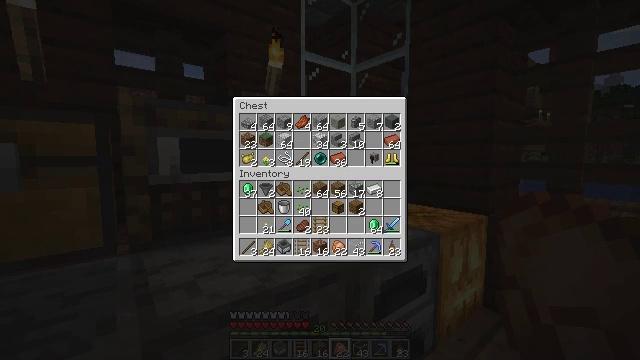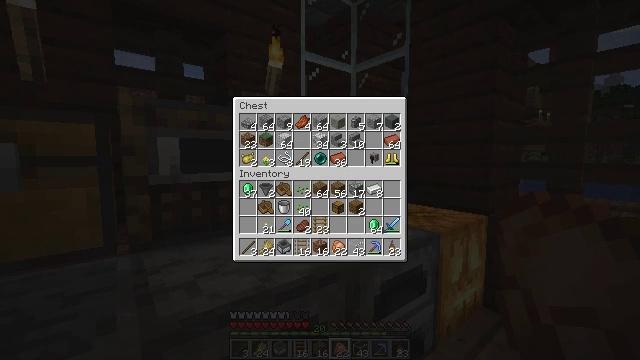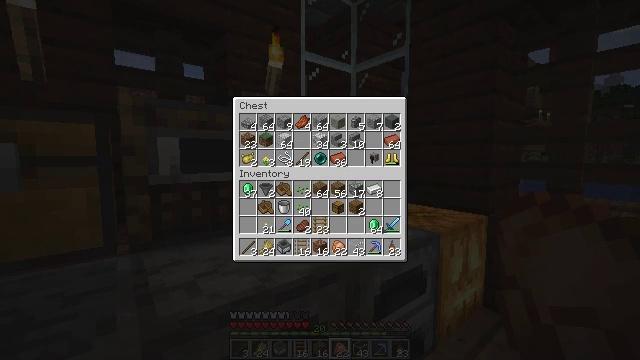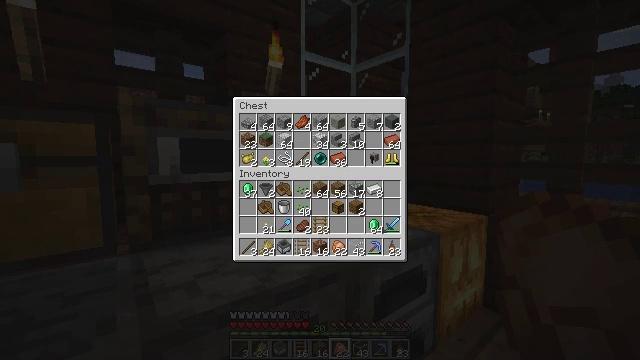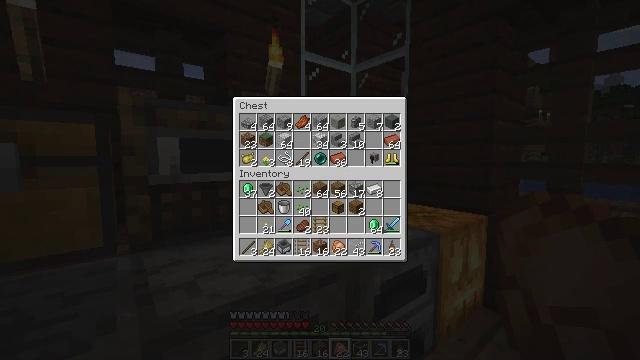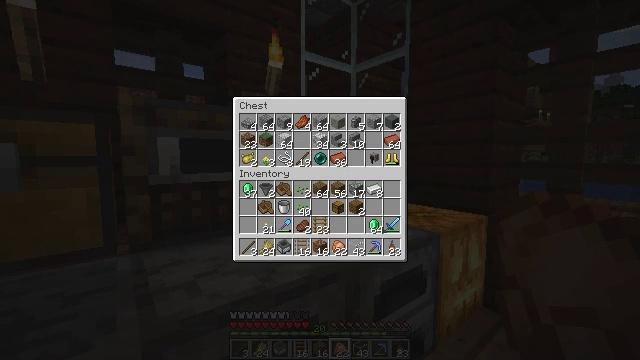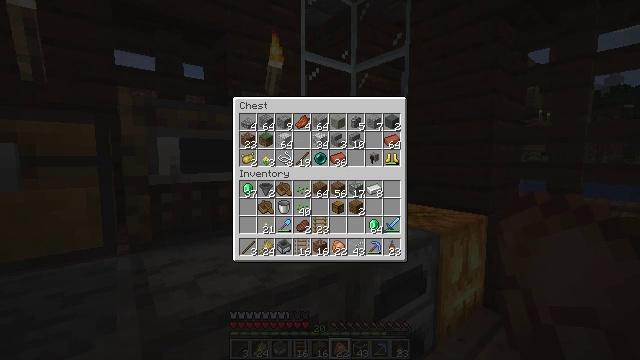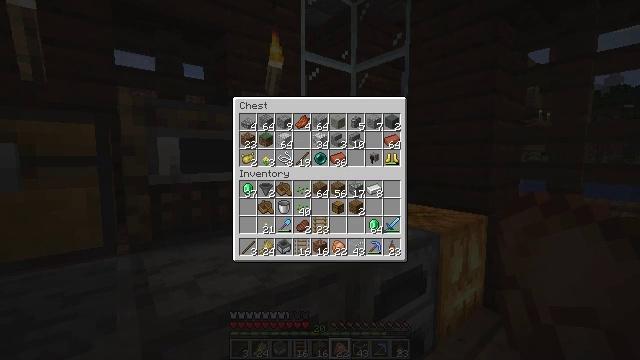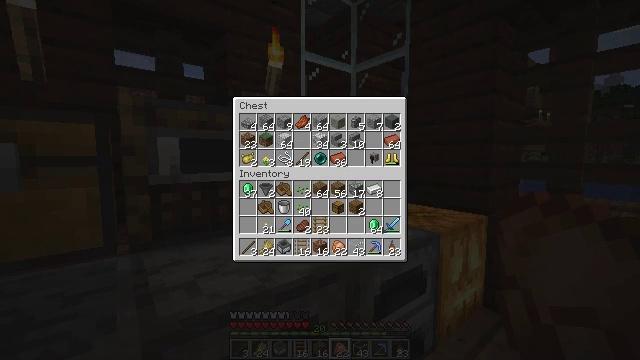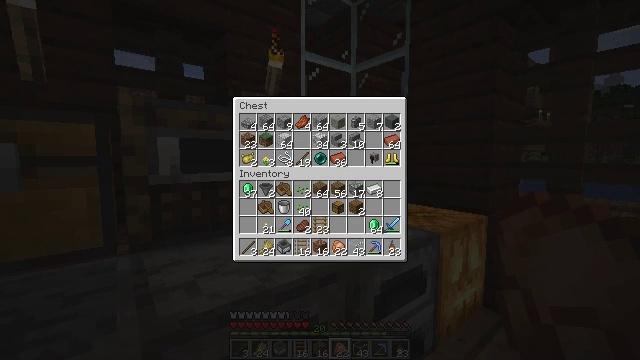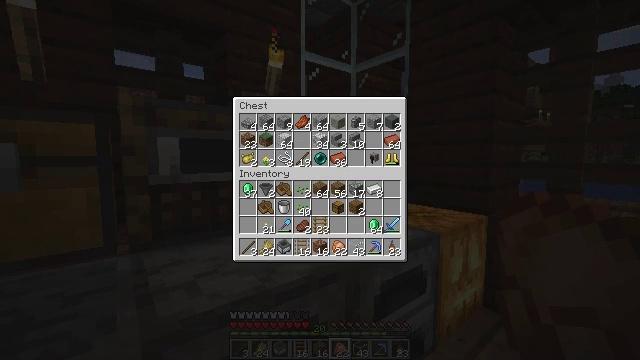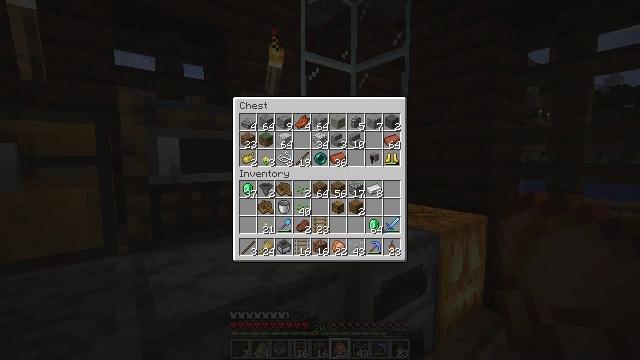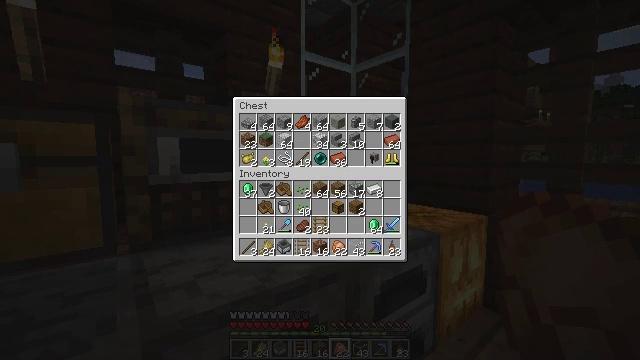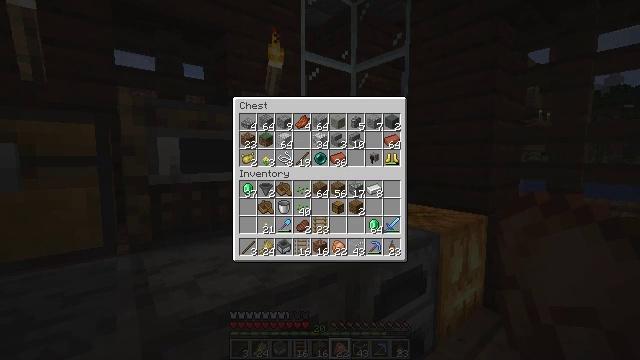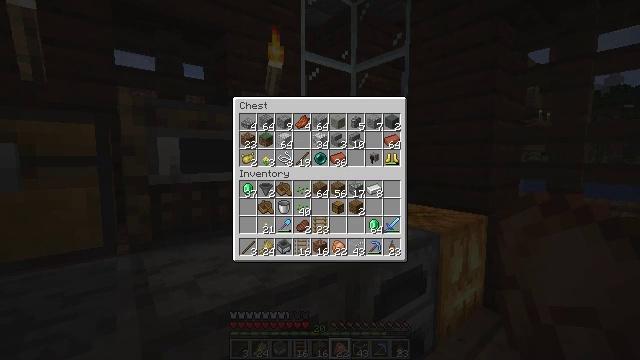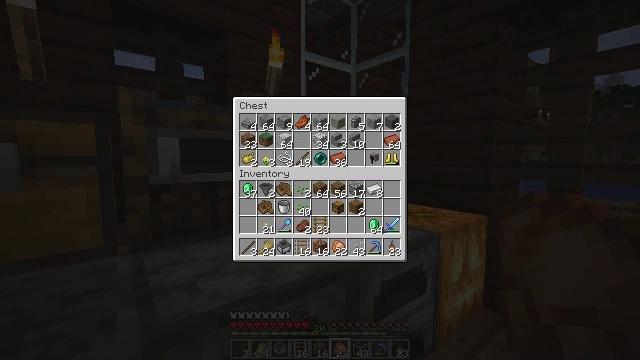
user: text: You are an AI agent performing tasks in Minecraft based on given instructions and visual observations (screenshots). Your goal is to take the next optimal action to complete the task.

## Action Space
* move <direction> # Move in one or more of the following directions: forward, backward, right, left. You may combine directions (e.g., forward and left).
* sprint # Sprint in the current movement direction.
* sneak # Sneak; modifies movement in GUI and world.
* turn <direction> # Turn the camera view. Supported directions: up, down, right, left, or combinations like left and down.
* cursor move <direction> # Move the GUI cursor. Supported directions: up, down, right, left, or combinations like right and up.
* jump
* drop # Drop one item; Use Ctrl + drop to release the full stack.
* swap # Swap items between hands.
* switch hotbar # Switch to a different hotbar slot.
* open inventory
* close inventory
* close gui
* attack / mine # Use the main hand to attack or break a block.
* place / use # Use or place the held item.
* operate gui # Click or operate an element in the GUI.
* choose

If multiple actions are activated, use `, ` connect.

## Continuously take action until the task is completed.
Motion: motion action
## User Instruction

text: Craft an observer.
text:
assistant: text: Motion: no_op
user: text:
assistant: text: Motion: no_op
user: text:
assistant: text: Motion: no_op
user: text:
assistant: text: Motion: no_op
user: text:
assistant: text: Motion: no_op
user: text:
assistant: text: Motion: no_op
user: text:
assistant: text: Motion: no_op
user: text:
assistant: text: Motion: no_op
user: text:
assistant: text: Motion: no_op
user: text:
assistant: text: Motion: no_op
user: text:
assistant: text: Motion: no_op
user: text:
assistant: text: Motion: no_op
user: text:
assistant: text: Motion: no_op
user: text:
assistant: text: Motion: no_op
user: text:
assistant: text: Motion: no_op
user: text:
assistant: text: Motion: no_op
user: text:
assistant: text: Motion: no_op
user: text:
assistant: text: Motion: no_op
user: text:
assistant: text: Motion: no_op
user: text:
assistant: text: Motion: no_op
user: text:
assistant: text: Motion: no_op
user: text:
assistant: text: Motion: no_op
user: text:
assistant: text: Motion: no_op
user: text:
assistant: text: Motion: no_op
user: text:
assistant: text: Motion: no_op
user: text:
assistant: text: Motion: no_op
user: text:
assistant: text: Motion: no_op
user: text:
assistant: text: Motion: no_op
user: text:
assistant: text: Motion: no_op
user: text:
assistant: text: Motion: no_op